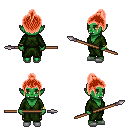
a pixel art fantasy rpg character, female body template, orc, green skin, green robe, gold greaves, red short topknot hairstyle, bracelets, white slippers, spear, four views (front, back, left, right), 2x2 character sprite sheet, small pixel art, hard edges, no anti-aliasing